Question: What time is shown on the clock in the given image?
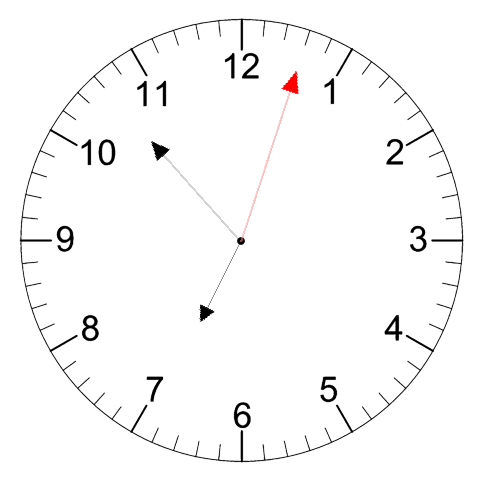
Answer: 06:53:03